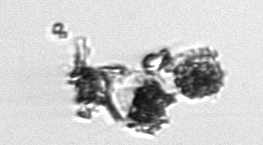
Label: Thalassiosira_TAG_external_detritus